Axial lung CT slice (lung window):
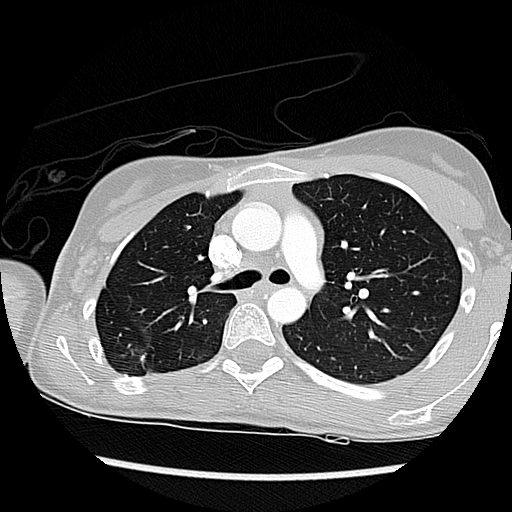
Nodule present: no